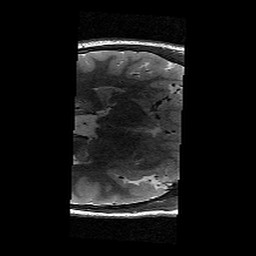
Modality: T2w
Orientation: axial
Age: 12
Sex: male
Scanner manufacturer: siemens
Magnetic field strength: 3 T
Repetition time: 9.23 s
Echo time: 0.067 s